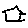
Label: house